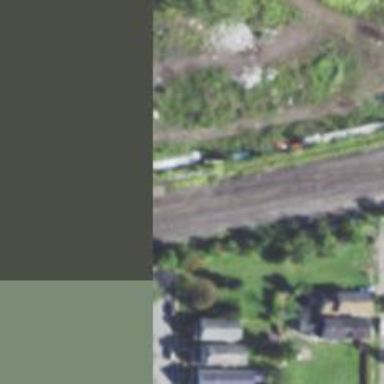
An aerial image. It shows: Railway tracks on embankment.